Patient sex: M
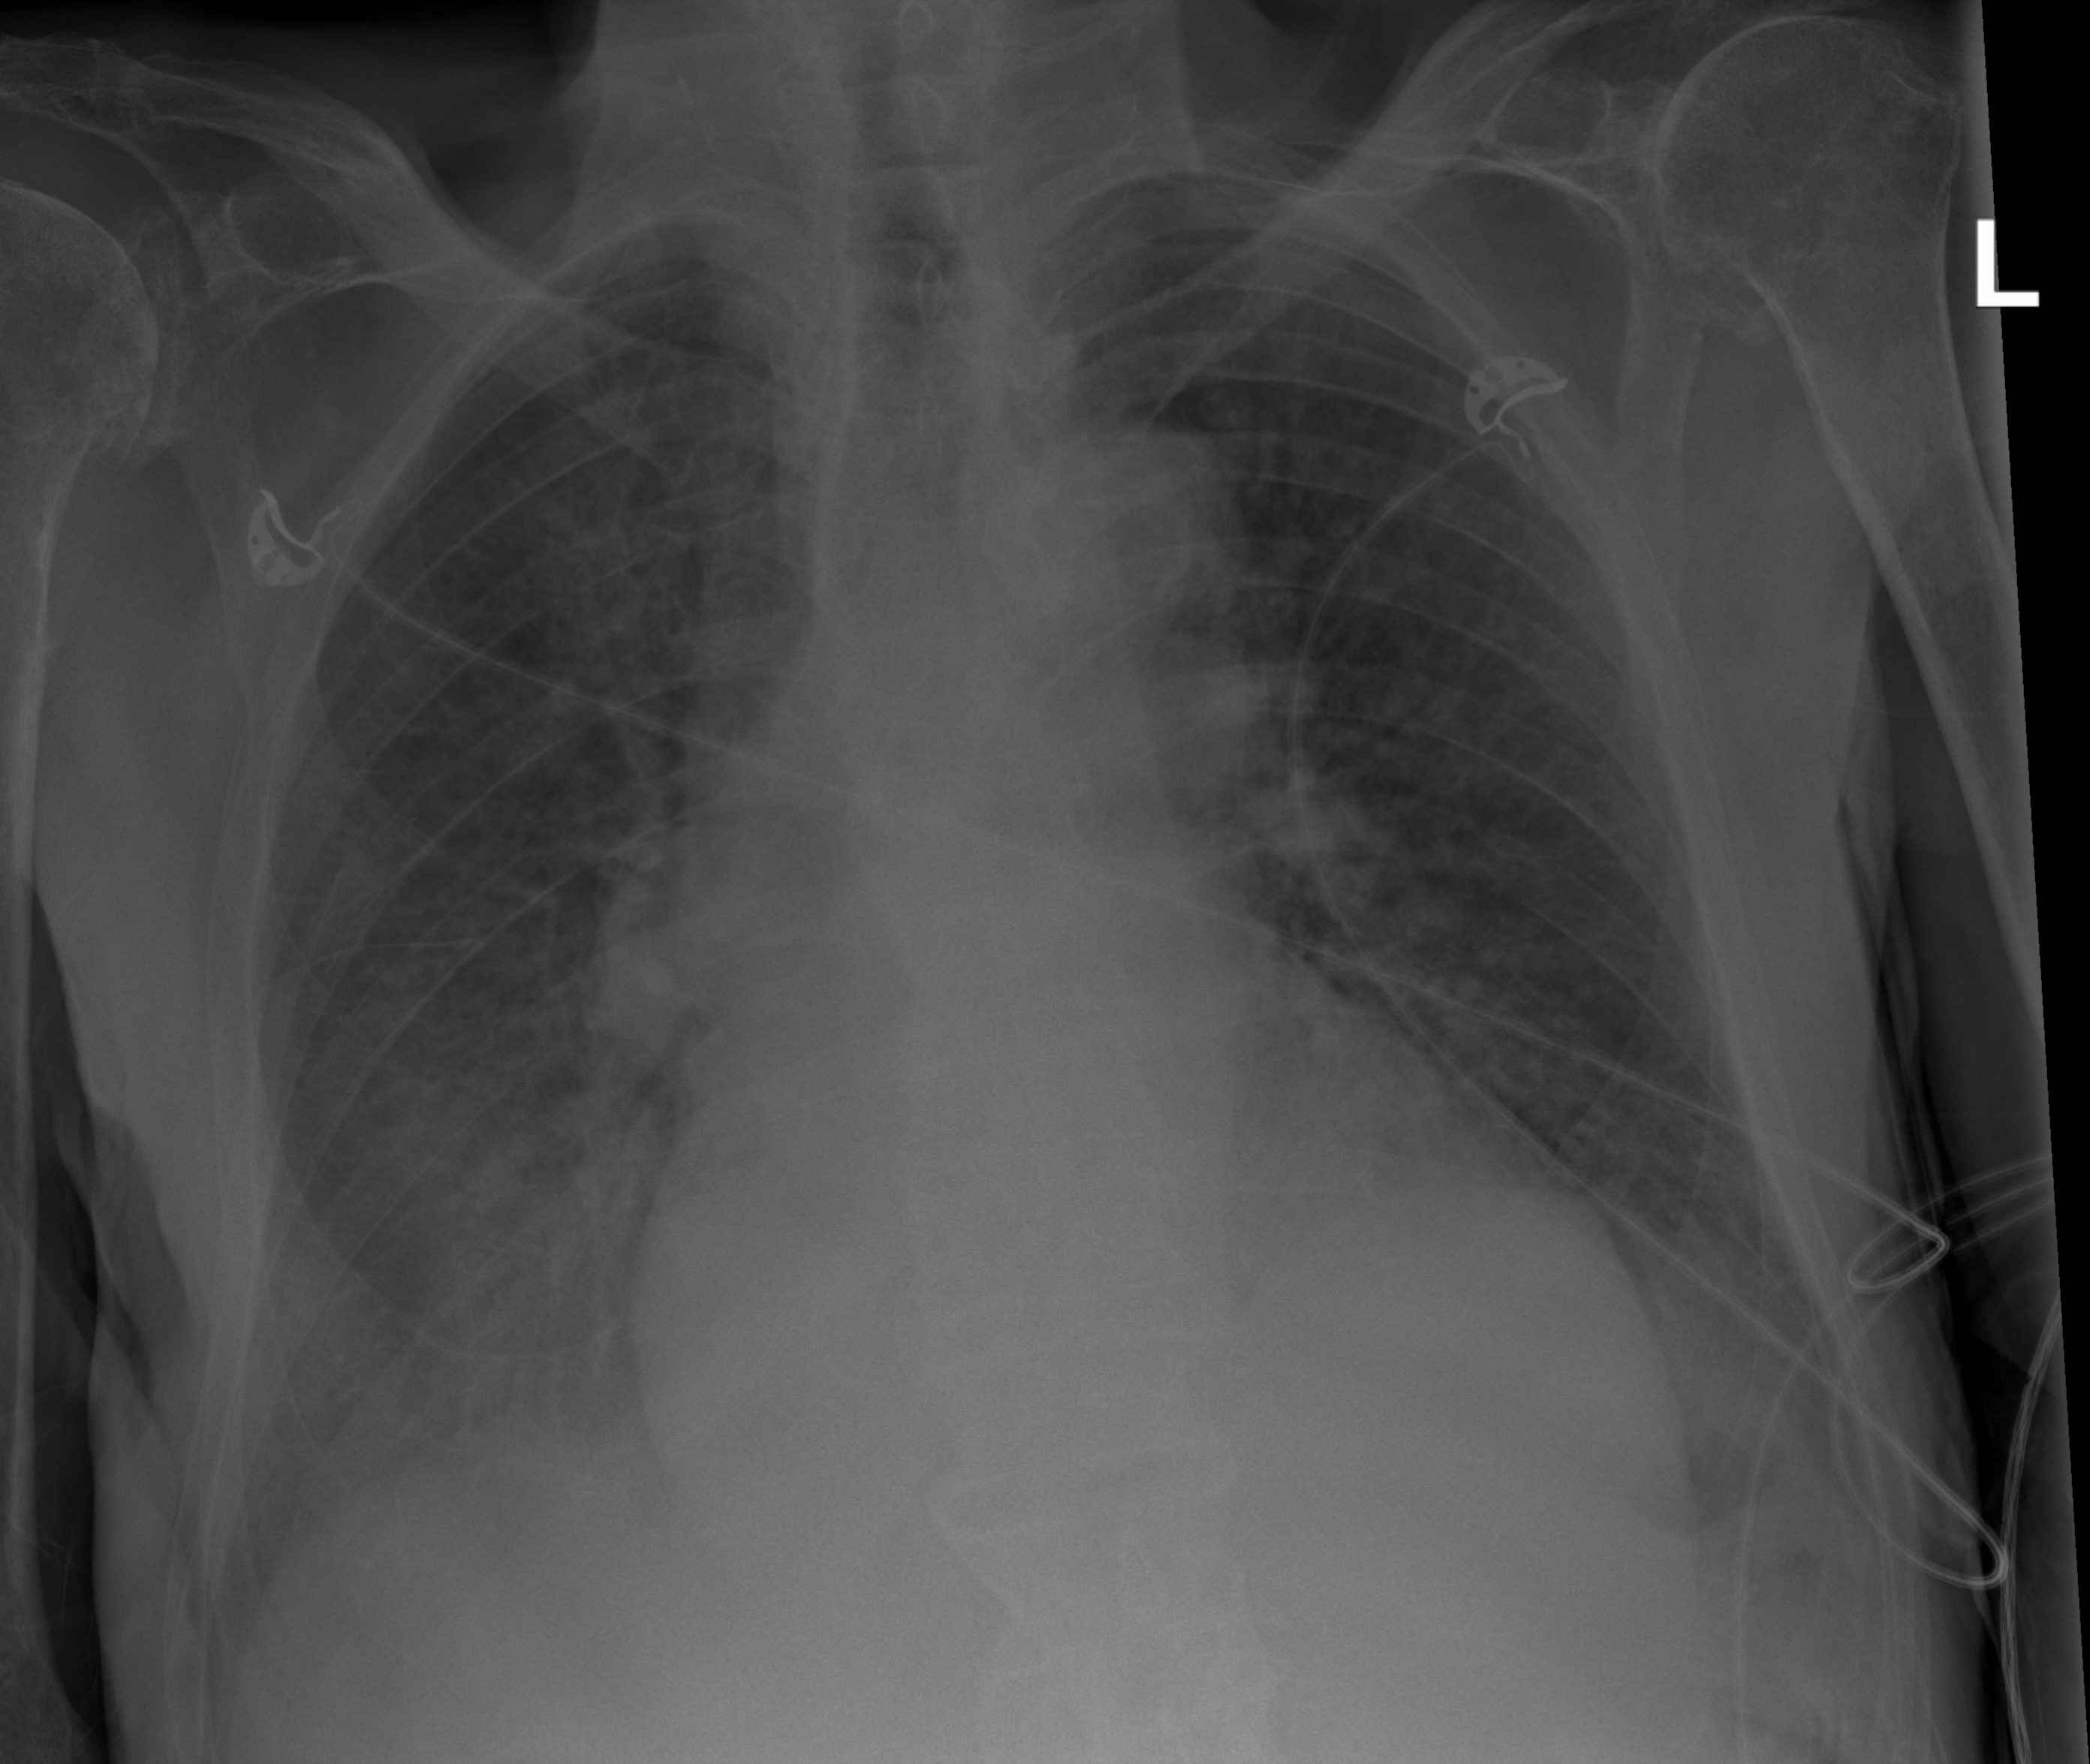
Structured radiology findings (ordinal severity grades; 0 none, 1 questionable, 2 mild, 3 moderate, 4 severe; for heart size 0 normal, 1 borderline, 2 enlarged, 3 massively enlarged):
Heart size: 2
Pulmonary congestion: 2
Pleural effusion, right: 2
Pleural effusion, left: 2
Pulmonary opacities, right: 2
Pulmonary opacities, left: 2
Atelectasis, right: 2
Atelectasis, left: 2